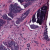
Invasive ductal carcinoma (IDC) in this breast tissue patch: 0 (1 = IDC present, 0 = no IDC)